Question: I want to style the buttons on my own Facebook app like the normal Facebook UI,
e.g. tabs should look like that:

The apps is embed to an iframe so I (think I) can't use the CSS classes from FB?!
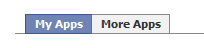
Answer: What you are looking for is this: <URL>
It's called fb:tabs - Renders a group of standard Facebook navigation tabs. Must contain at least one fb:tab-item.
It's the part of FBML - Facebook Markup Language which they are deprecating and neither fb recommends you to use nor i recommend, its better to do it using css, but you can use it for as long as it works :)
Here you go, CSS for facebook style tabs:
'''
<!DOCTYPE html PUBLIC "-//W3C//DTD XHTML 1.0 Transitional//EN" "http://www.w3.org/TR/xhtml1/DTD/xhtml1-transitional.dtd">
<html xmlns="http://www.w3.org/1999/xhtml" xml:lang="en" lang="en">
<head>
<meta http-equiv="content-type" content="text/html; charset=iso-8859-1" />
<title>Facebook Style Tabs</title>
<style>
body {
background:#fff;
font-family:"Lucida Grande",Tahoma,Verdana,Arial,sans-serif;
font-size:11px;
margin:0px;
padding:0px;
text-align:left;
}
a {
color:#3b5998;
text-decoration:none;
}
a:hover {
text-decoration:underline;
}
.clearfix:after {
content:".";
display:block;
clear:both;
visibility:hidden;
line-height:0;
height:0;
}
html[xmlns] .clearfix {
display:block;
}
* html .clearfix {
height: 1%;
}
/**********************************************************NAVIGATION TABS************************************************************/
.fb-tabs {
border-bottom:1px solid #898989;
padding:3px 0px;
/* top and bottom,left and right */
}
.fb-tabs .left_tabs {
float:left;
padding-left:10px;
}
.fb-tabs .right_tabs {
float:right;
padding-right:10px;
}
.fb-tabitems {
display:inline;
list-style:none;
margin:0;
padding:0;
text-align: center;
}
.fb-tabitems li {
display:inline;
padding:2px 0px 3px;
/*top,left and right,bottom*/
background:#f1f1f1 url(http://www.facebook.com/images/components/toggle_tab_gloss.gif) top left repeat-x;
}
.fb-tabitems li a {
border:1px solid #898989;
color:#333;
font-weight:bold;
padding:2px 8px 3px 9px;
}
.fb-tabitems li a small {
font-size:11px;
font-weight:normal;
}
.fb-tabitems li a:focus {
outline:0px;
}
.fb-tabitems li.first a /*only for the first anchor of the list*/ {
border:1px solid #898989;
}
.fb-tabitems li a.selected {
background:#6d84b4;
border:1px solid #3b5998;
border-left:1px solid #5973a9;
border-right:1px solid #5973a9;
color:#fff;
margin-left:-1px;
}
.fb-tabitems li.last a.selected {
margin-left:-1px;
border-left:1px solid #5973a9;
border-right:1px solid #36538f;
}
.fb-tabitems li.first.last a.selected {
border:1px solid #36538f;
}
.fb-tabitems li a.selected:hover {
text-decoration: none;
}
</style>
</head>
<body>
<div class="fb-tabs clearfix">
<center>
<div class="left_tabs">
<ul class="fb-tabitems clearfix">
<li><a href="#">NavbarLink1</a></li>
<li><a href="#" class="selected">NavbarLink2</a></li>
<li><a href="#">NavbarLink3</a></li>
</ul>
</div>
<div class="right_tabs">
<ul class="fb-tabitems clearfix">
<li><a href="#">NavbarLink1Right</a></li>
<li><a href="#">NavbarLink2Right</a></li>
</ul>
</div>
</center>
</div>
</body>
</html>
'''
Source: <URL>